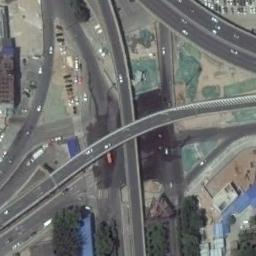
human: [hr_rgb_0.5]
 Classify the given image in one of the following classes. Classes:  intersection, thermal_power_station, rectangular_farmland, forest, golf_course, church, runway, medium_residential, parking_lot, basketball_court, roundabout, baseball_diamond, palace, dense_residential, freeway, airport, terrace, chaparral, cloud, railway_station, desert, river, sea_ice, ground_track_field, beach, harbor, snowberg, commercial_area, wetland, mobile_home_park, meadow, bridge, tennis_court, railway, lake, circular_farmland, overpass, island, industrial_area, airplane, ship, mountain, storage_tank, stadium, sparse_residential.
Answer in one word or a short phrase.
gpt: overpass